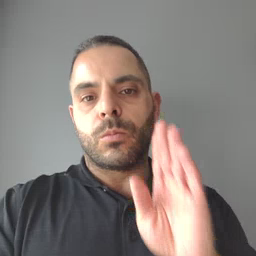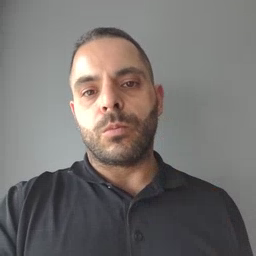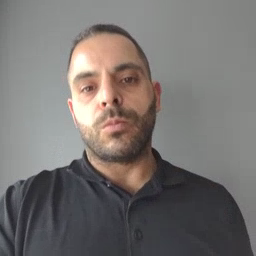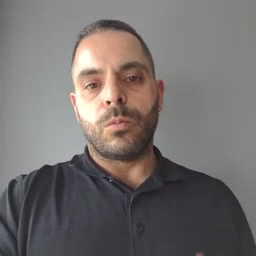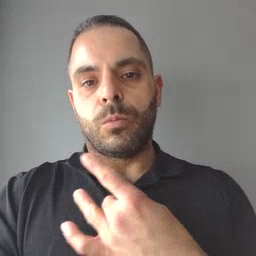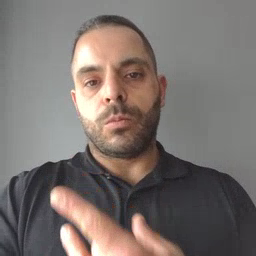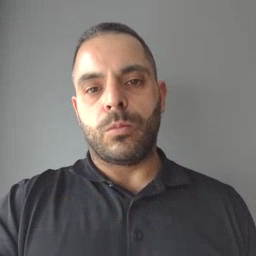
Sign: like